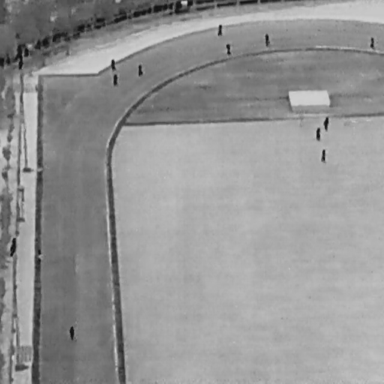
There are 12 People in the infrared image.